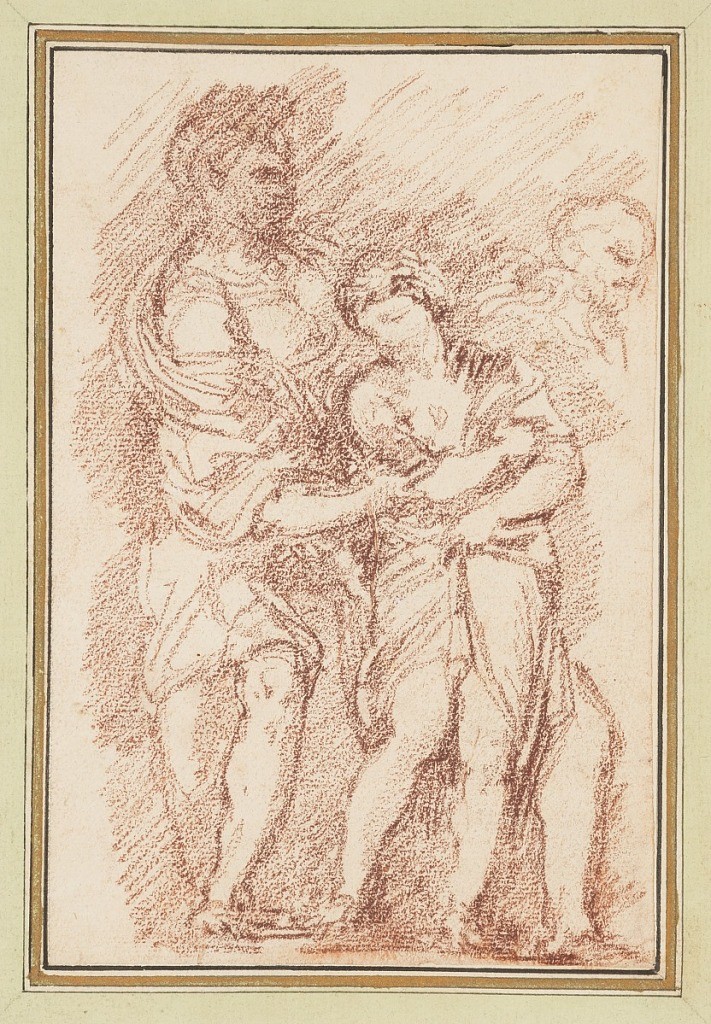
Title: Three figures
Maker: Jean-Robert Ango, French, active in Rome 1759 –1770, d. 1773
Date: ca. 1759–70
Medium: Red chalk on paper
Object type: Drawing
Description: Three figures. The taller figure at left rests his hands on the shorter figure's arm and shoulder. Both are draped in robes. A faint third figure's head and bust in the background.